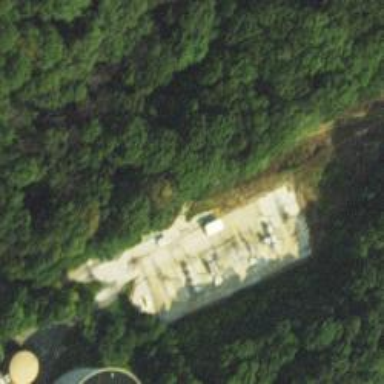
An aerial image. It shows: Power substation.